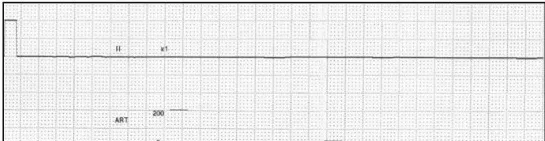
Electrocardiographic changes before CPR. C; Just before cardiopulmonary resuscitation: HR=0 bpm.
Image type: electrography (ekg)